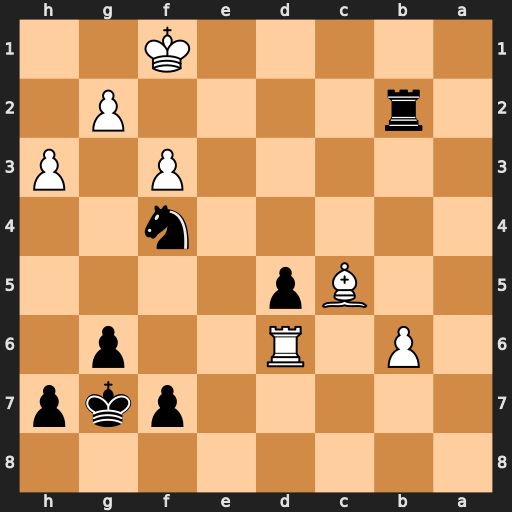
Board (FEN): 8/5pkp/1P1R2p1/2Bp4/5n2/5P1P/1r4P1/5K2
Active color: b
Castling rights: -
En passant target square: -
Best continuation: Rb1+ Kf2 Nd3+ Kg3 Nxc5